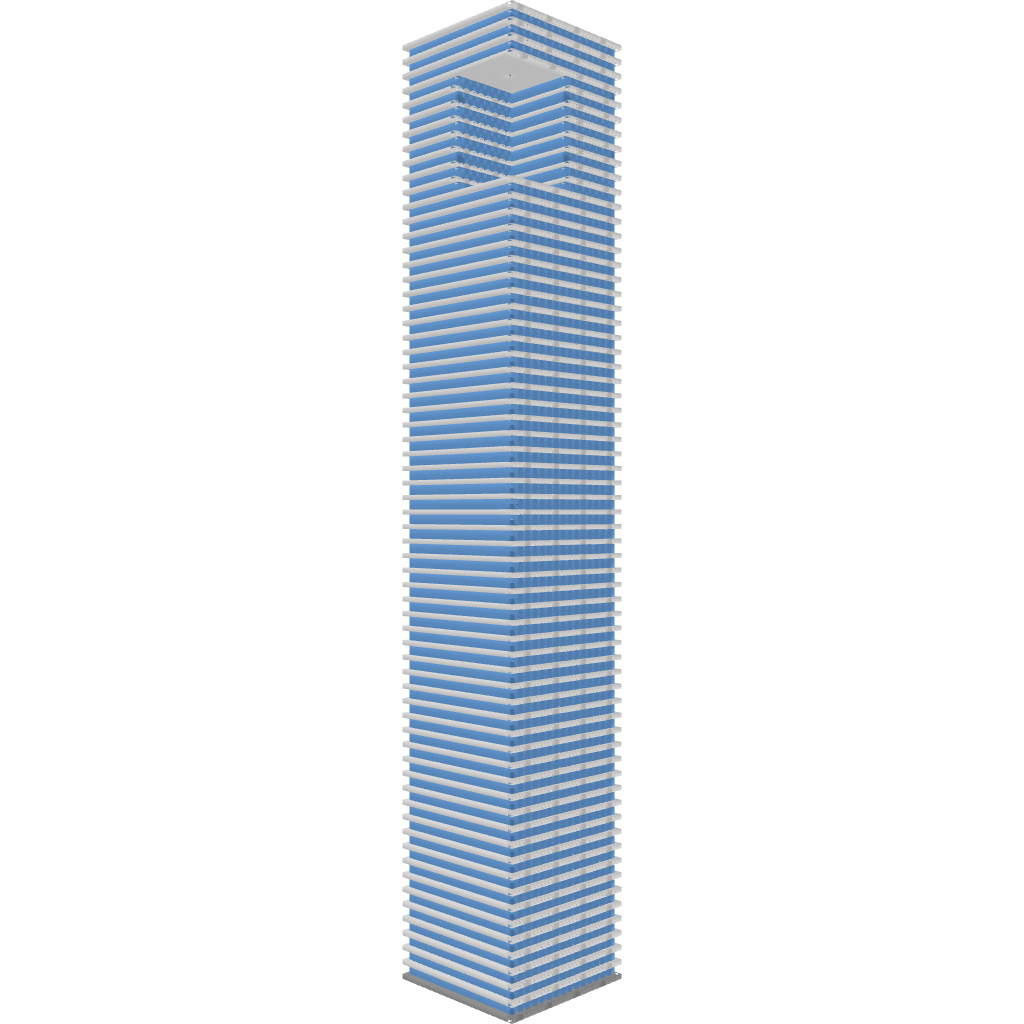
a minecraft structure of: Brickell CityCentre